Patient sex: M
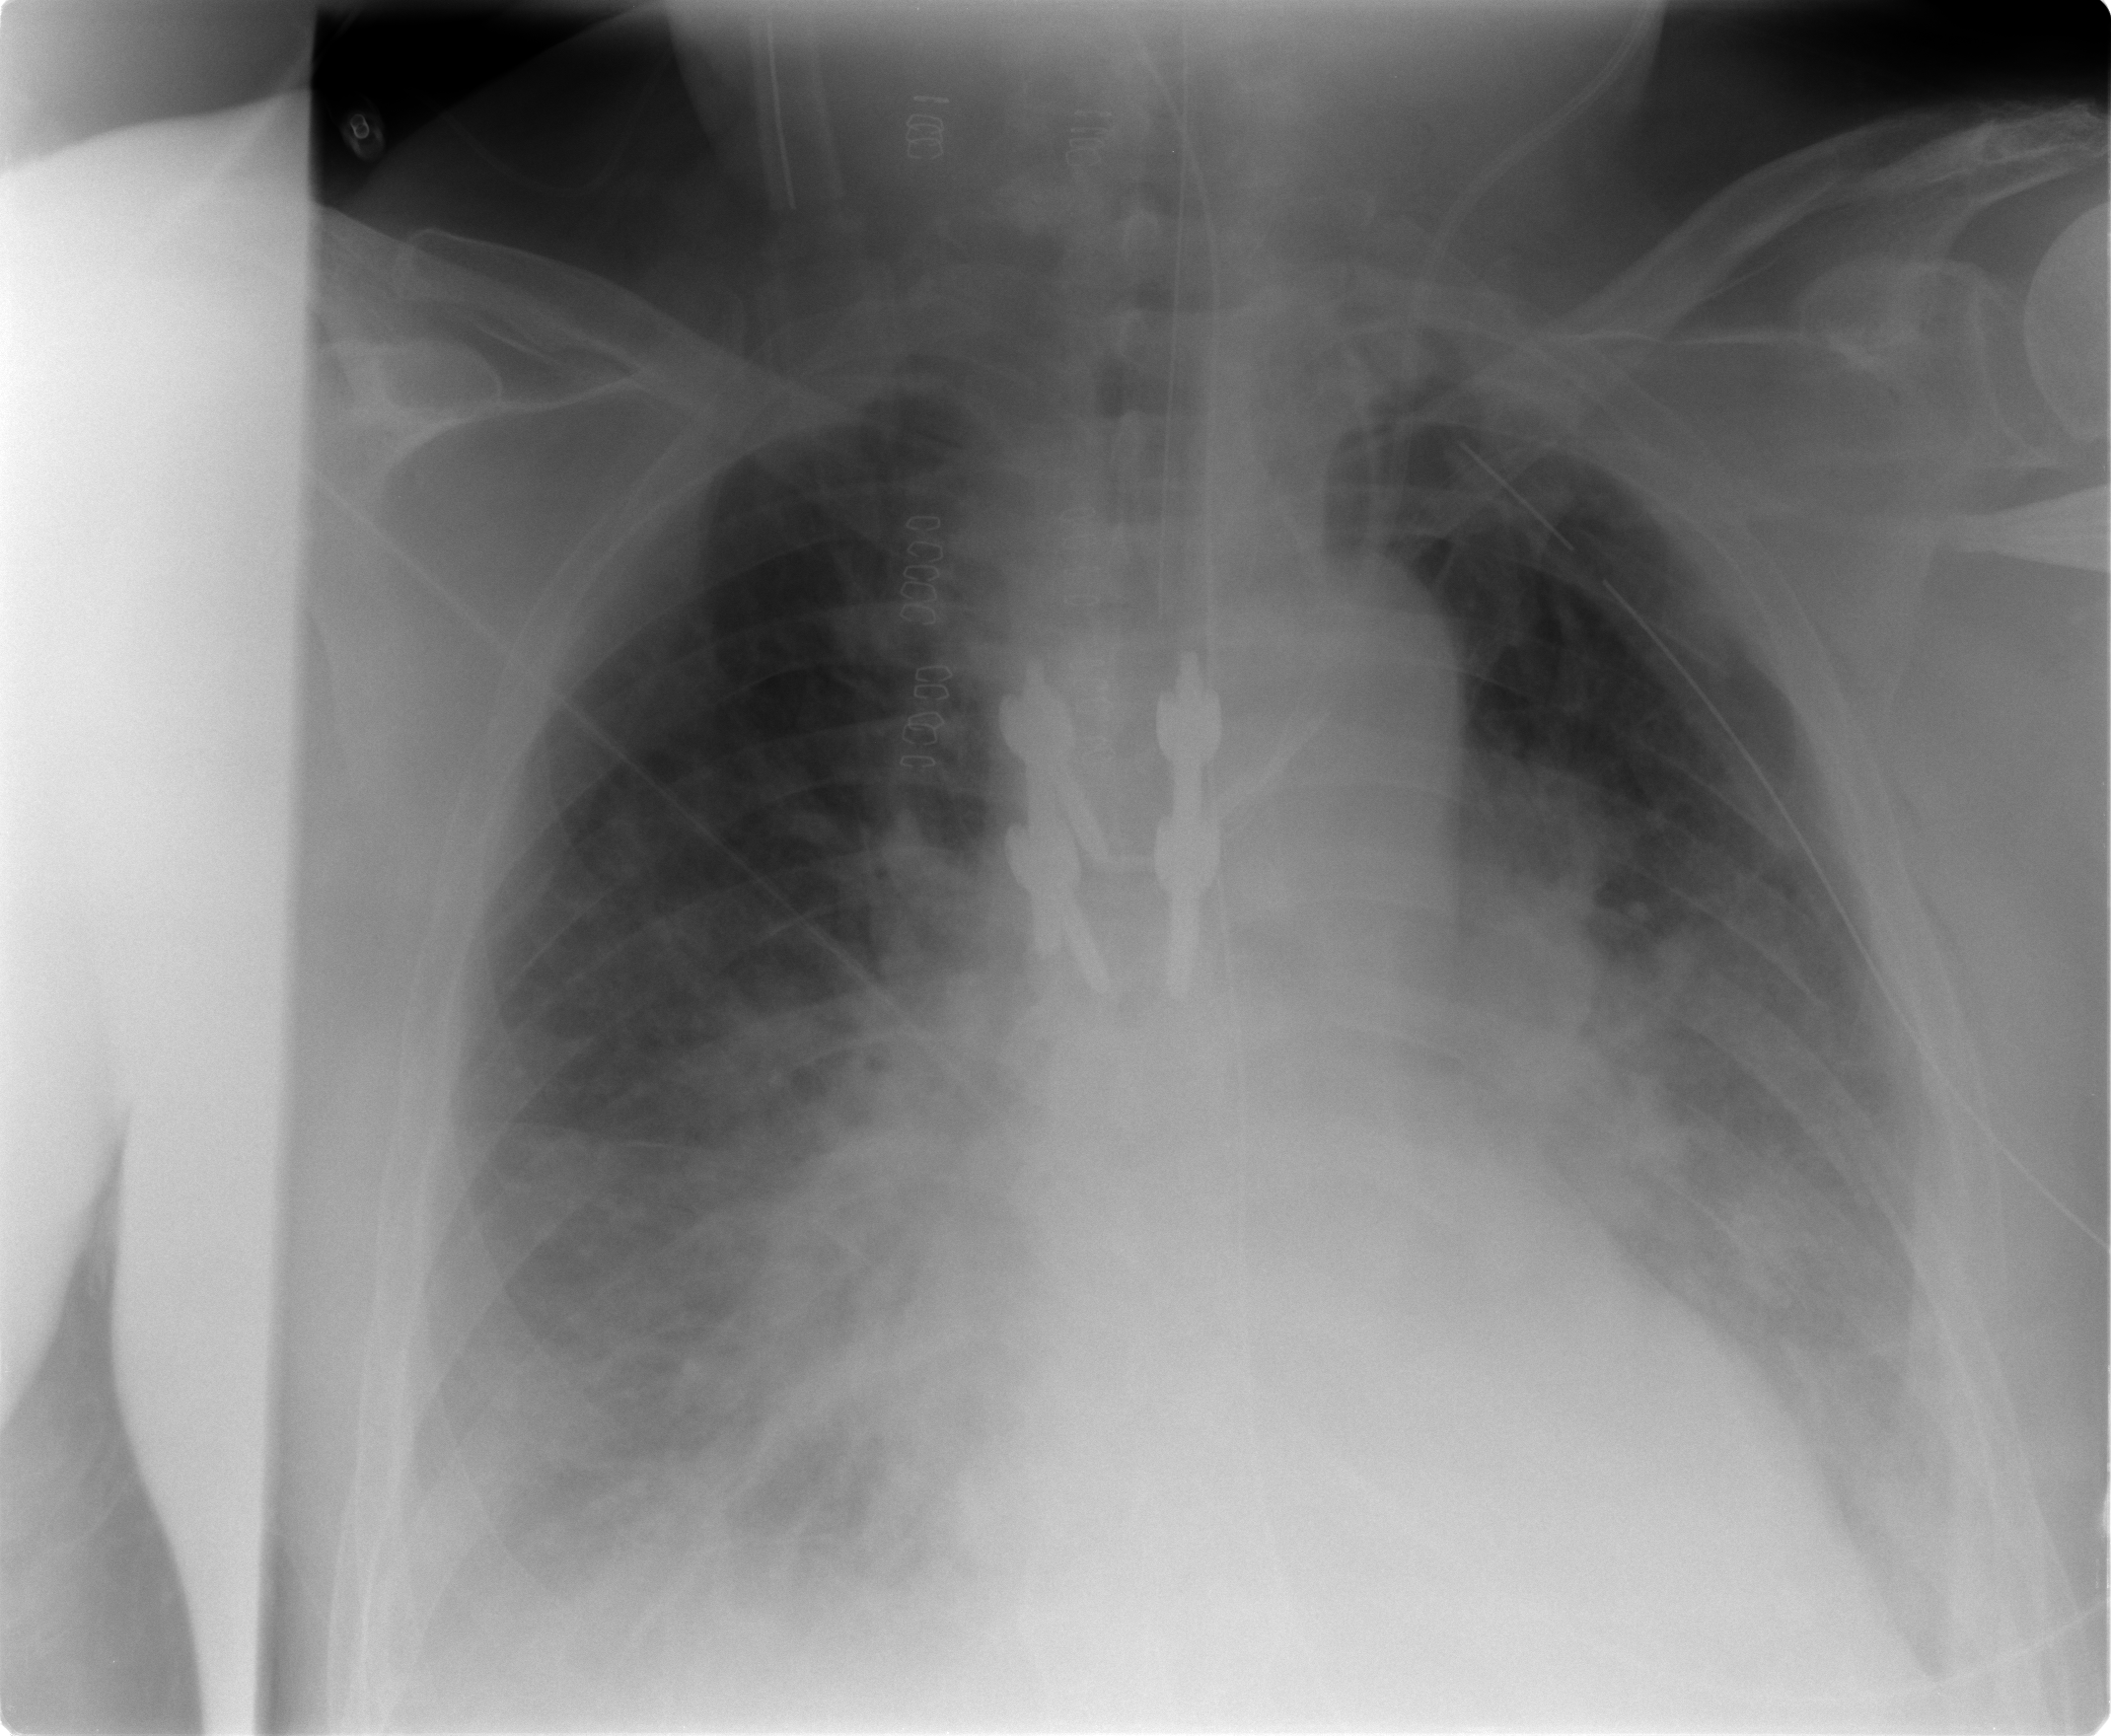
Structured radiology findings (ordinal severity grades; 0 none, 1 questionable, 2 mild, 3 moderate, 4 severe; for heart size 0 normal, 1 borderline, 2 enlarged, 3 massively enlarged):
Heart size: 0
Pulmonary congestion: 0
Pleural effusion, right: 2
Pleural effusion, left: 2
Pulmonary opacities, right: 0
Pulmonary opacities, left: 0
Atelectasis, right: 2
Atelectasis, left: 2